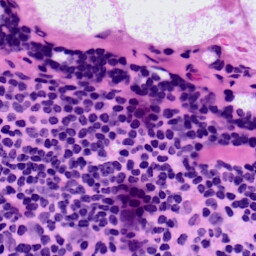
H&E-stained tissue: LymphNode